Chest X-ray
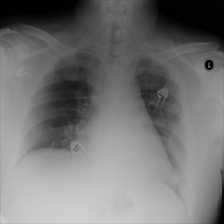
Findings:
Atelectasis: negative
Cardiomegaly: negative
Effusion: negative
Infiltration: negative
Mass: negative
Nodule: negative
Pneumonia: negative
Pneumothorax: negative
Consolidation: negative
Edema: negative
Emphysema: negative
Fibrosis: negative
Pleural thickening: negative
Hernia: negative